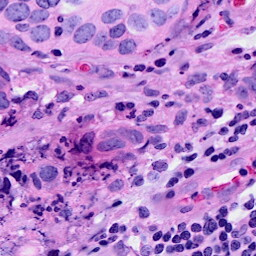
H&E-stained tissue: Breast